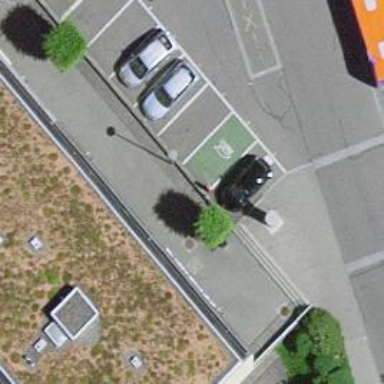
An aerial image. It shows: Charging station.